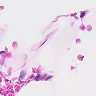
Metastatic tissue present: no